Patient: sex F, age 29
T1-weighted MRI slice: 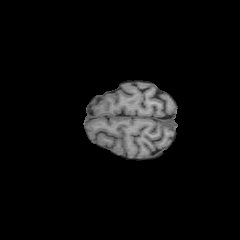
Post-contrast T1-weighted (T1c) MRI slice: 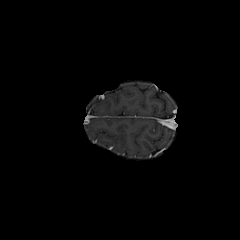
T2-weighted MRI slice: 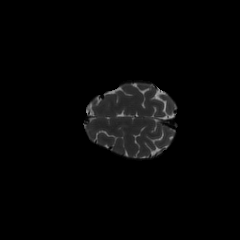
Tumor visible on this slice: no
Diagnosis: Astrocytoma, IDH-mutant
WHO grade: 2